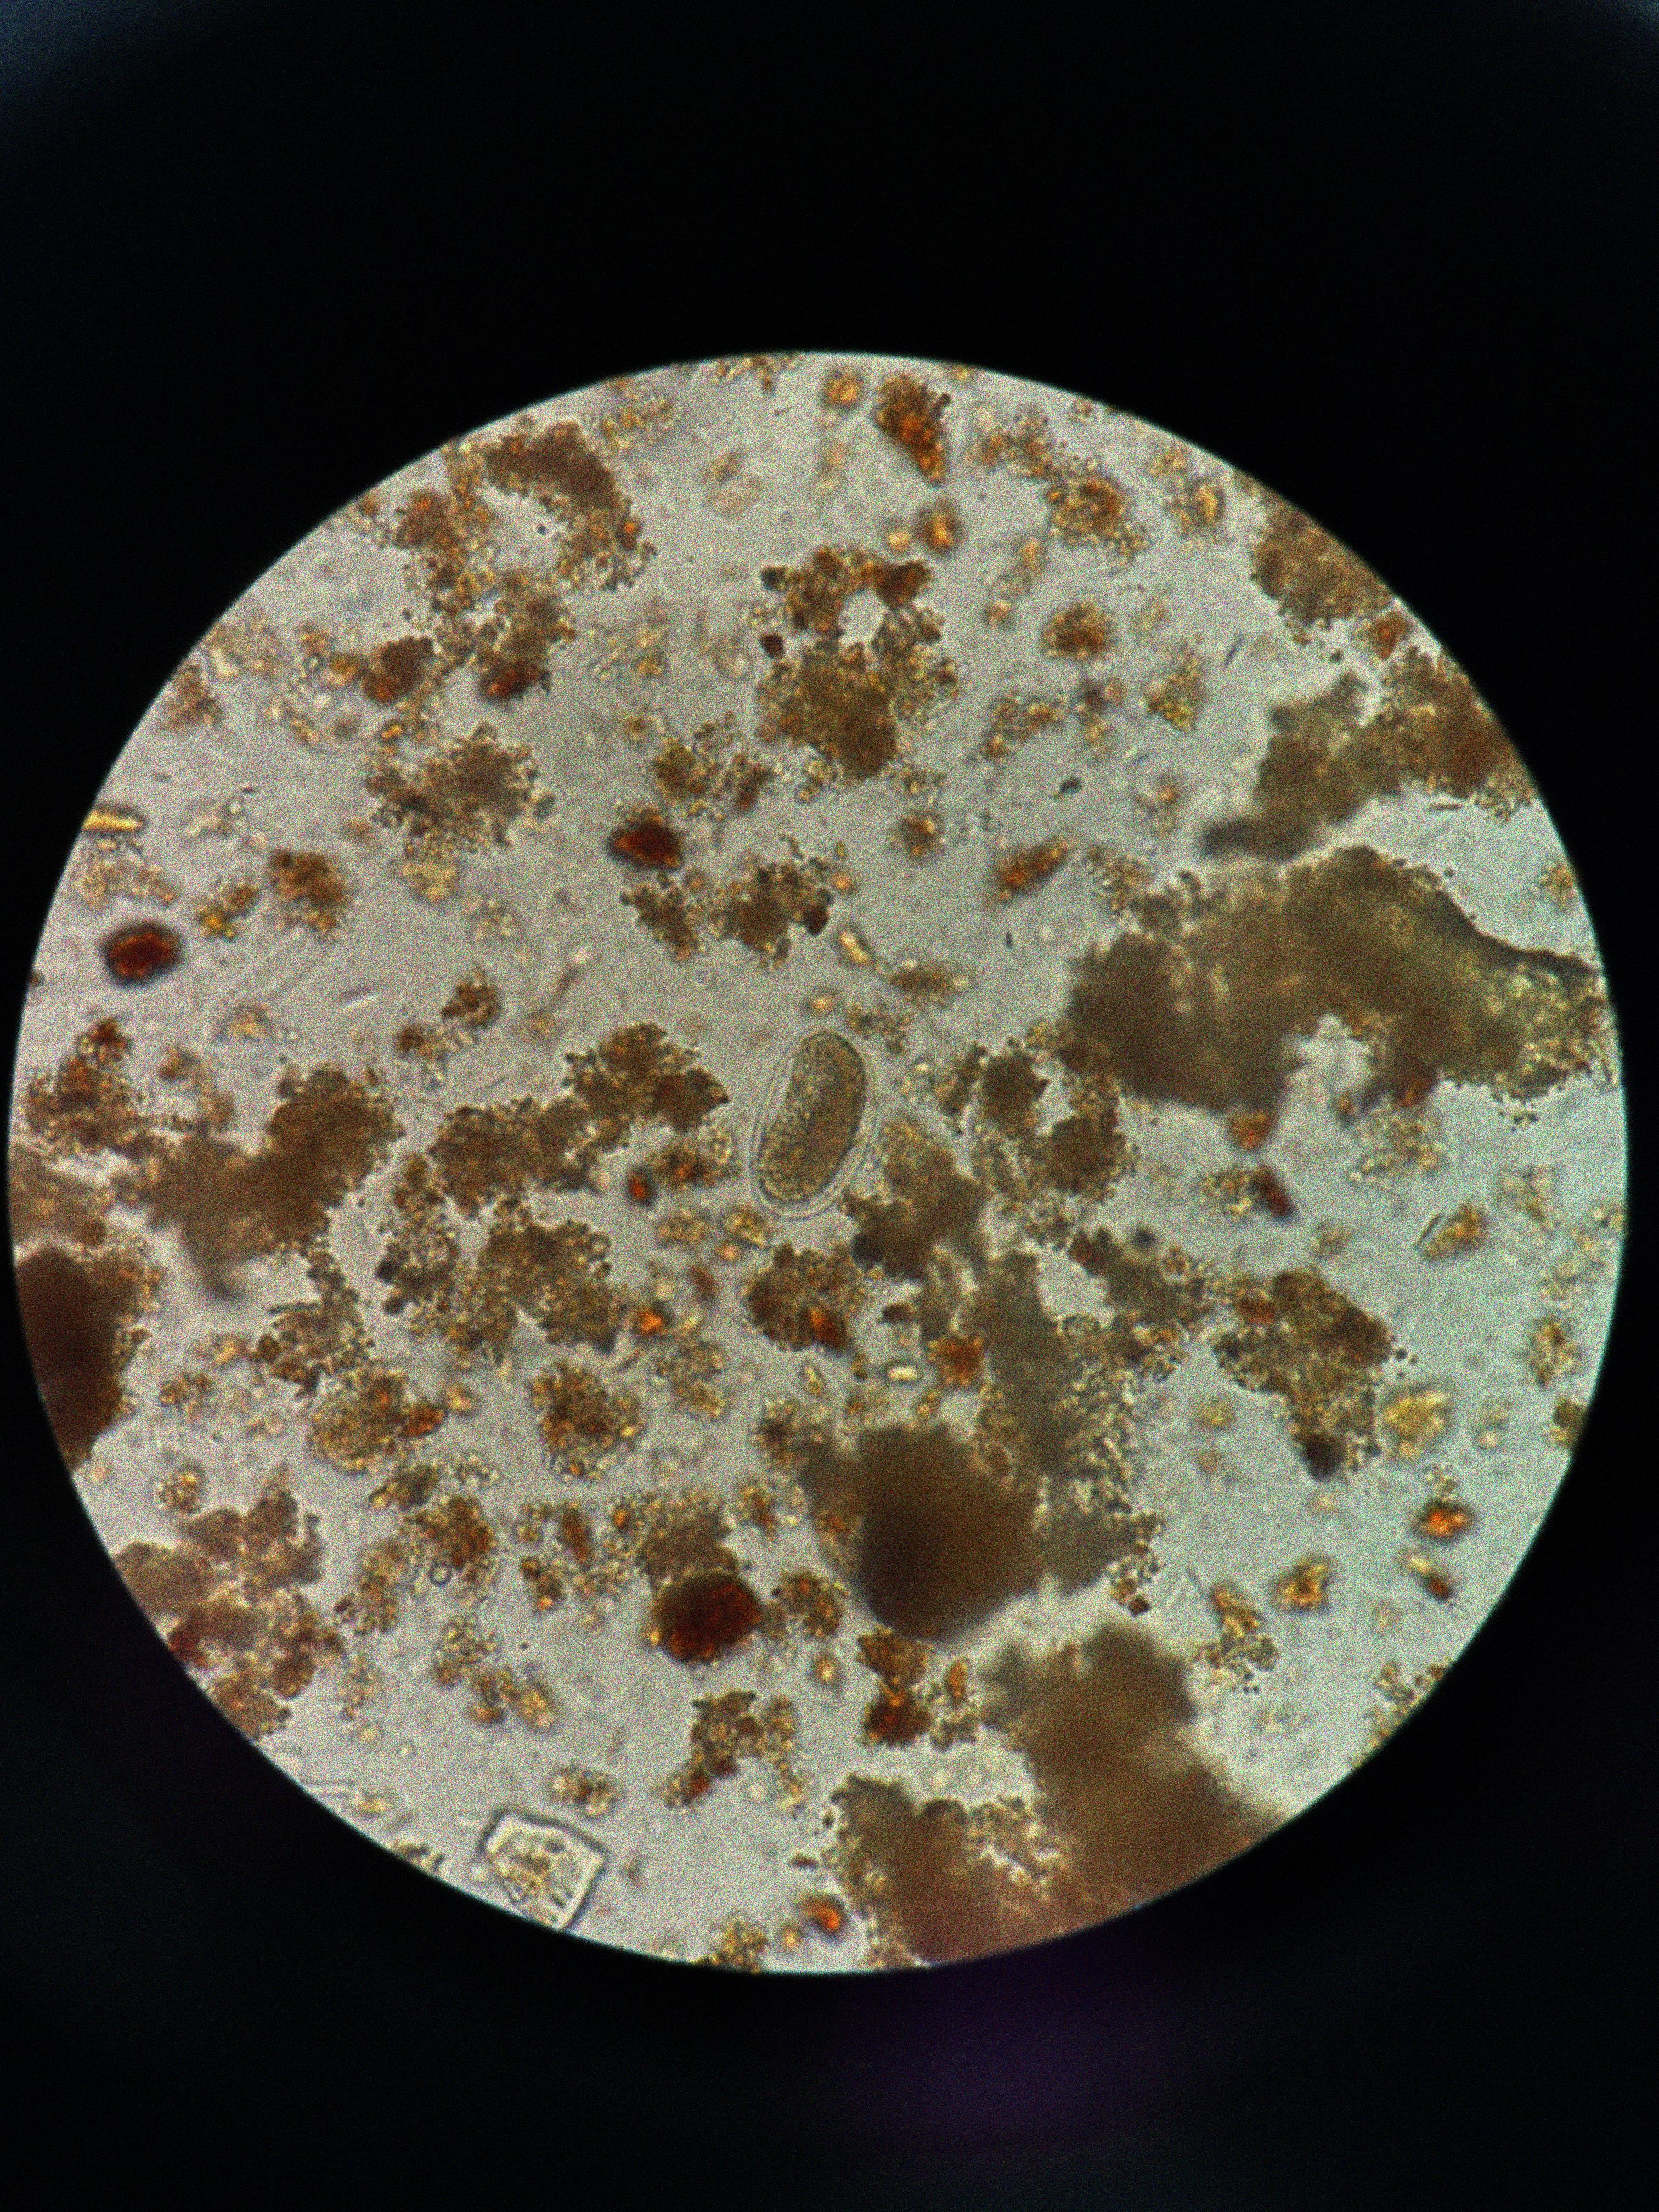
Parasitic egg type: Hookworm egg